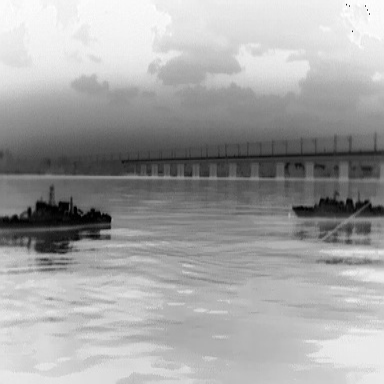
There are two warships in the infrared image.